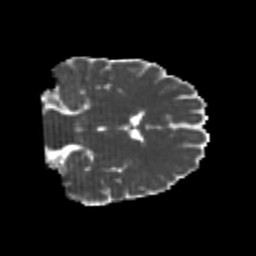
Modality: MD
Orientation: coronal
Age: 20
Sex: male
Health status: healthy
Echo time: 0.074 s